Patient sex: M
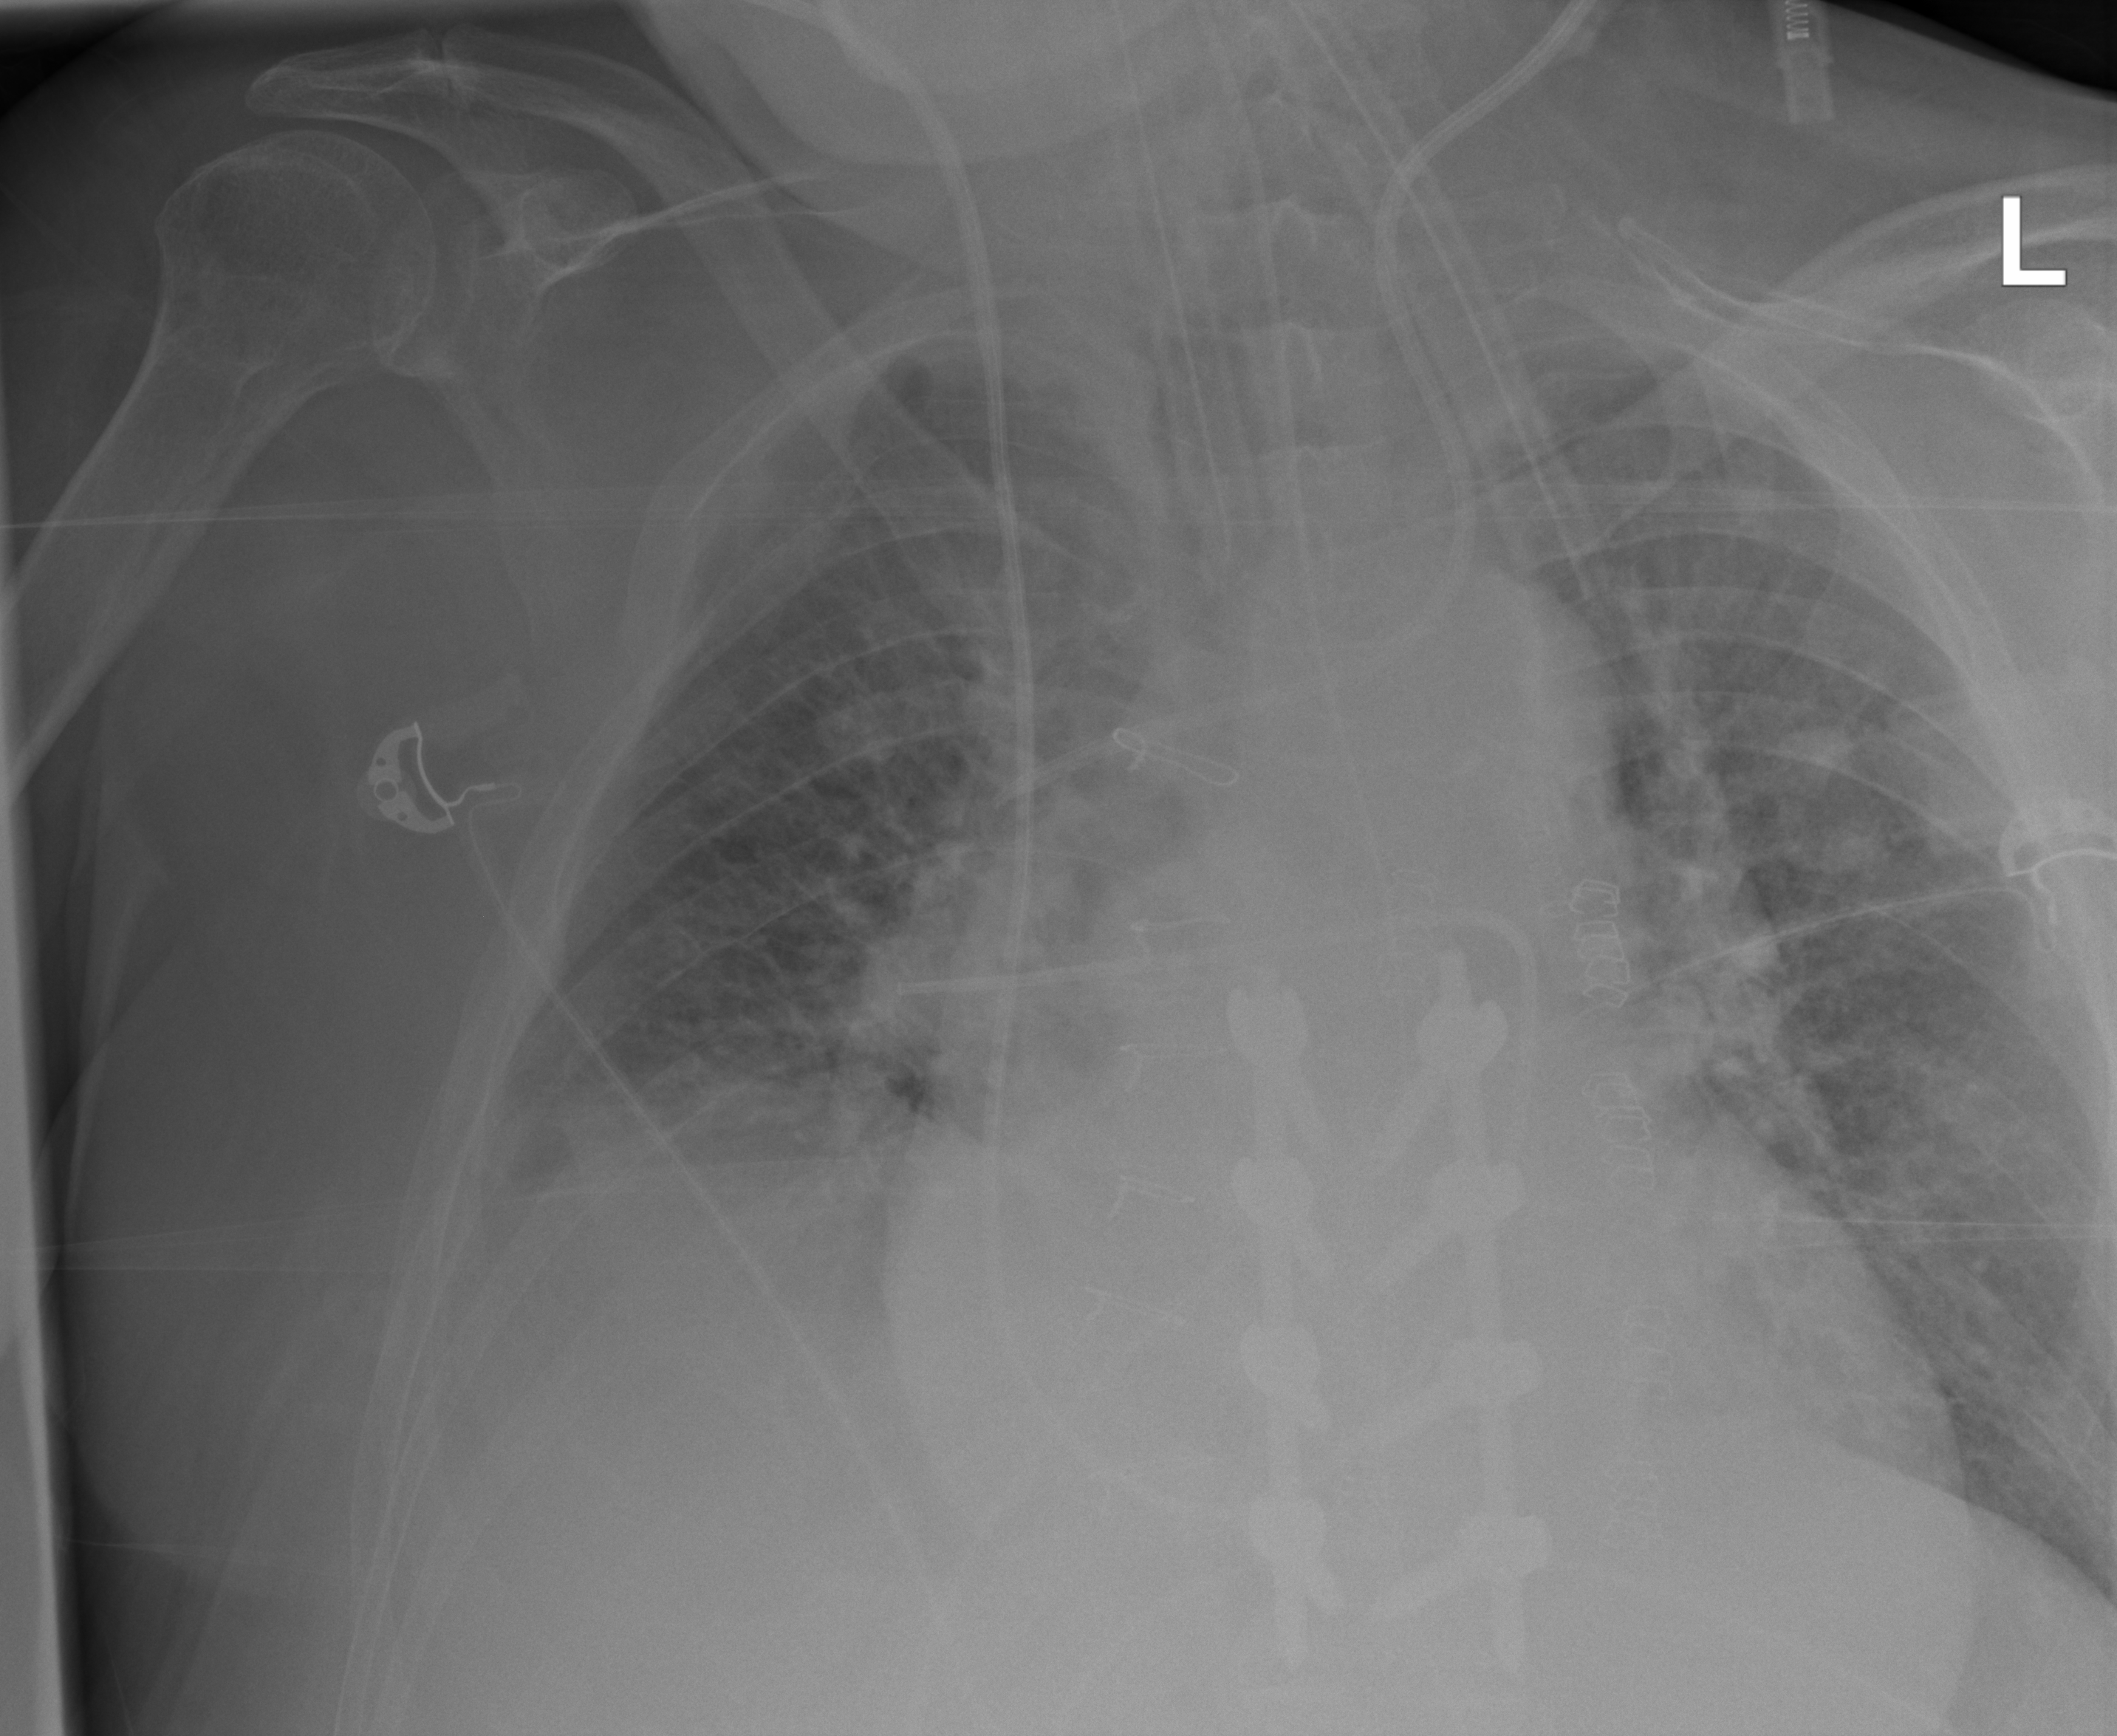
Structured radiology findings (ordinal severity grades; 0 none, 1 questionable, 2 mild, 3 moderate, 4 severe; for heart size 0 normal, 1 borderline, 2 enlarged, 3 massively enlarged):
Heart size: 2
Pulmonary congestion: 2
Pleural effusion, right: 2
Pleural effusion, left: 0
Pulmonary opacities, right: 1
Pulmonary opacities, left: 2
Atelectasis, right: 2
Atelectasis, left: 1